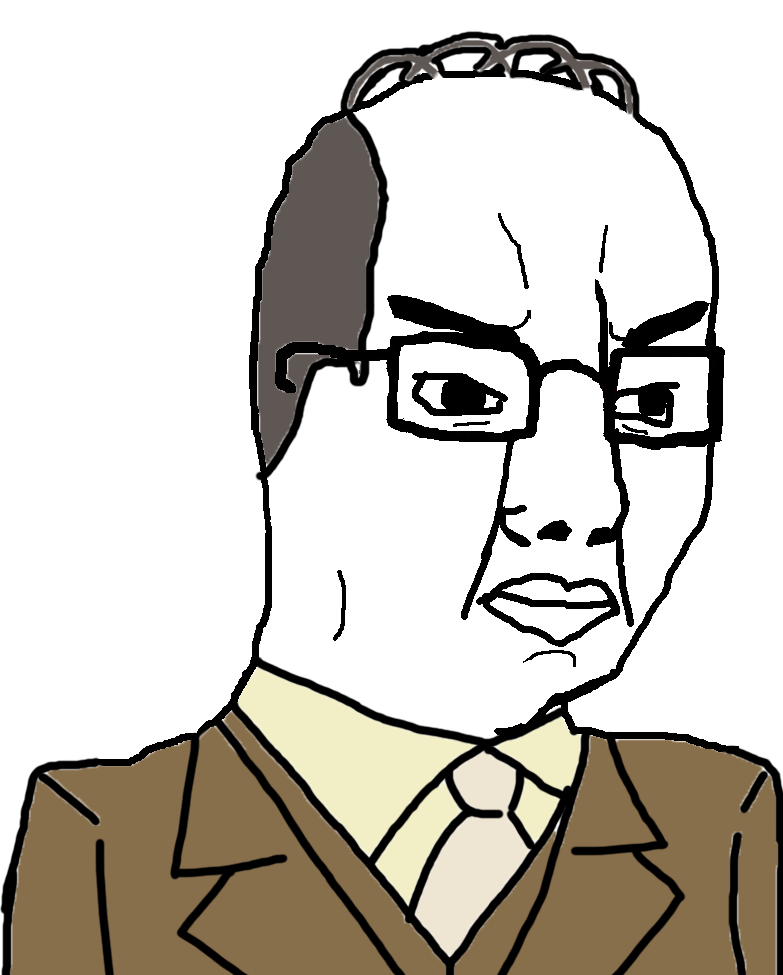
Label: 5_Poljak